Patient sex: M
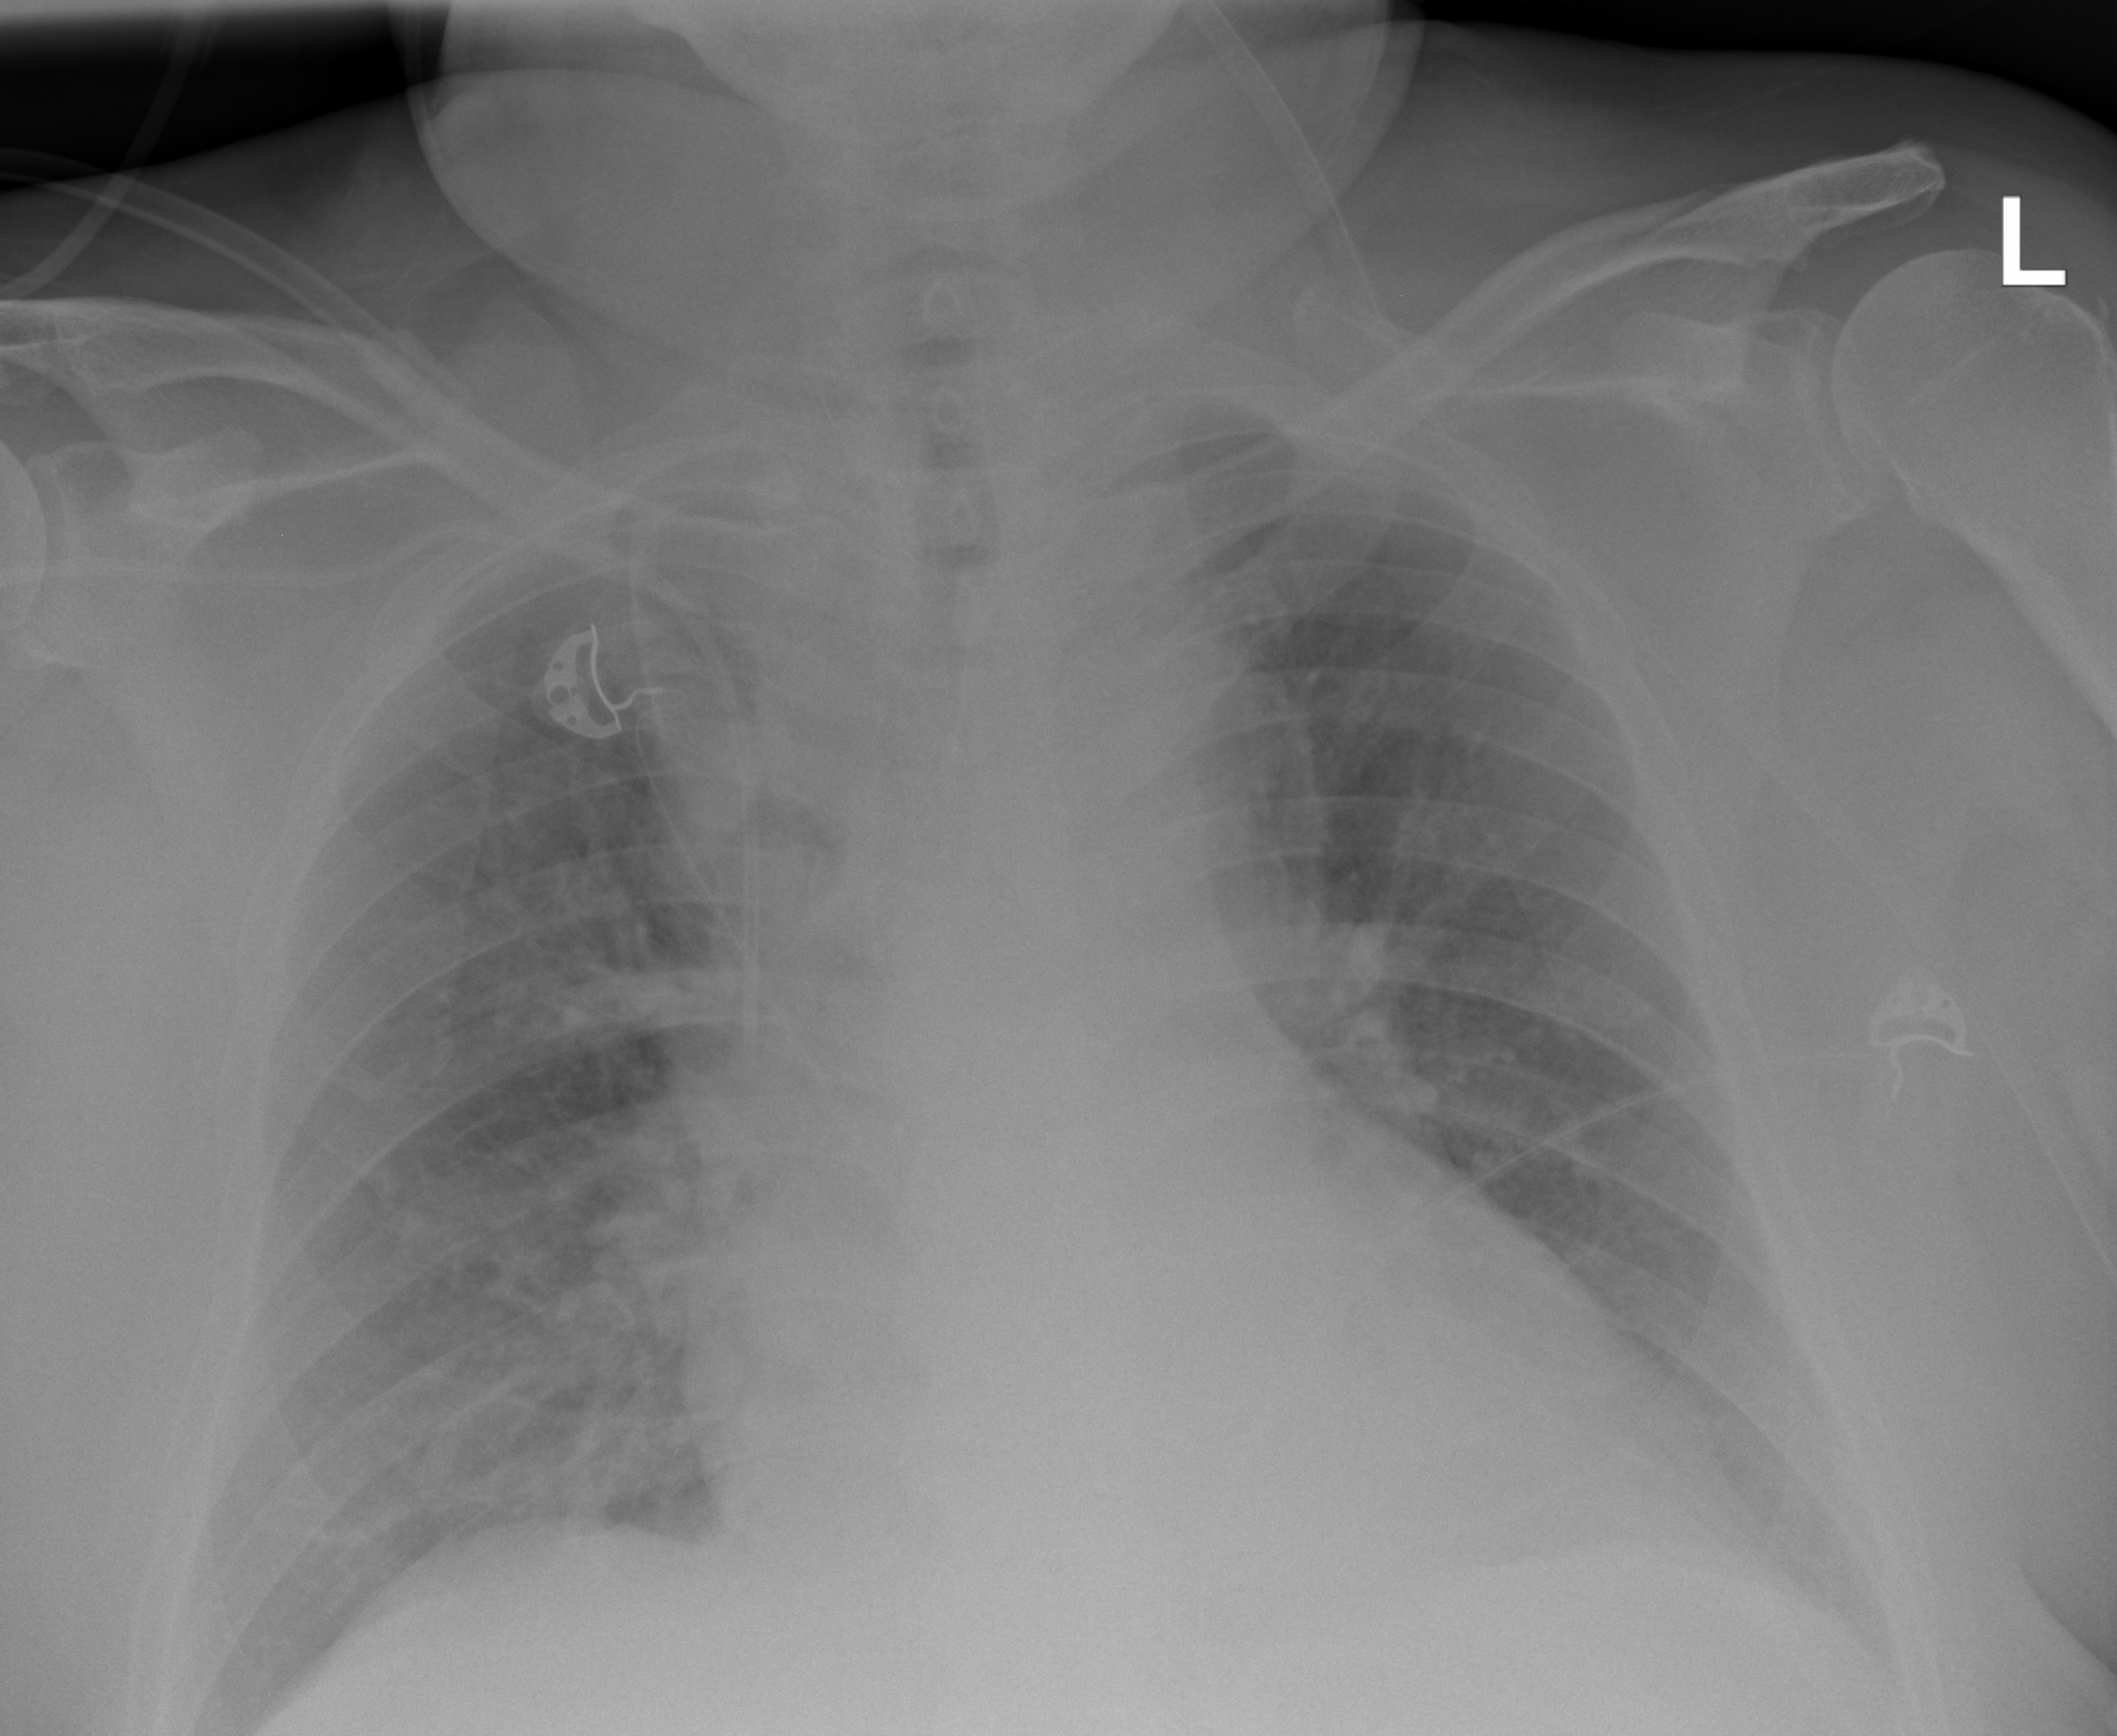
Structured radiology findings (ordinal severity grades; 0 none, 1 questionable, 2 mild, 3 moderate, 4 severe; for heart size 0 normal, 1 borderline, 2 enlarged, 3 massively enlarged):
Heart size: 2
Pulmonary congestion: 3
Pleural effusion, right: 0
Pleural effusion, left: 0
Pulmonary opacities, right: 2
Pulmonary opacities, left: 2
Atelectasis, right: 0
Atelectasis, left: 0